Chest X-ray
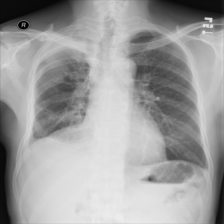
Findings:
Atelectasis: negative
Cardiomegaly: negative
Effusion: negative
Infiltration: negative
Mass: negative
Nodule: negative
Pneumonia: negative
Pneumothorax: negative
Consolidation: positive
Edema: negative
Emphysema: negative
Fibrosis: negative
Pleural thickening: negative
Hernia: negative